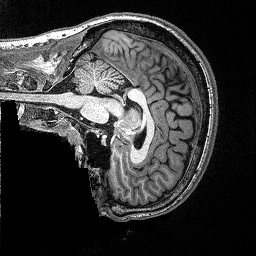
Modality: T1w
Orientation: sagittal
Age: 36
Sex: male
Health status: ill
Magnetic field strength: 3 T
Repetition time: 2.53 s
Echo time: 0.00331 s